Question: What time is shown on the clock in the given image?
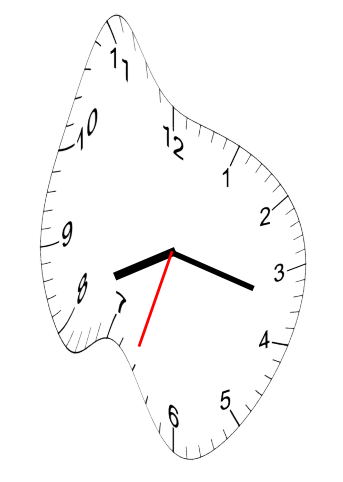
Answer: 08:17:33